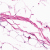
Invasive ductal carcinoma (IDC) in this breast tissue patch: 0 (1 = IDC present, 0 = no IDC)